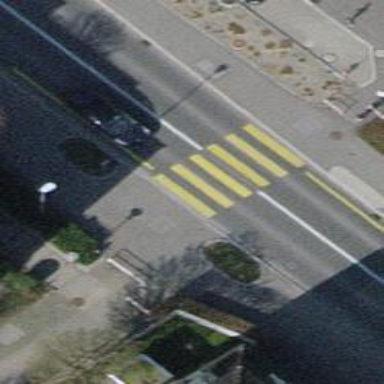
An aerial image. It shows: Uncontrolled zebra crossing with central island.